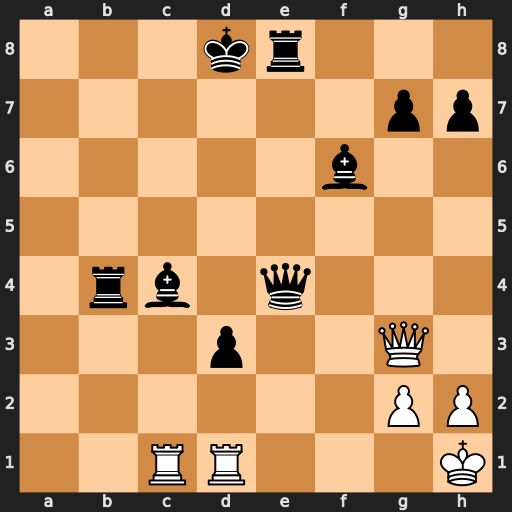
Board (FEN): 3kr3/6pp/5b2/8/1rb1q3/3p2Q1/6PP/2RR3K
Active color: w
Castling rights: -
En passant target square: -
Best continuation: Qd6+ Kc8 Qxb4 Kd7 Rxc4